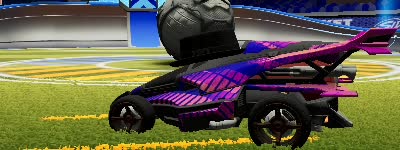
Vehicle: aftershock